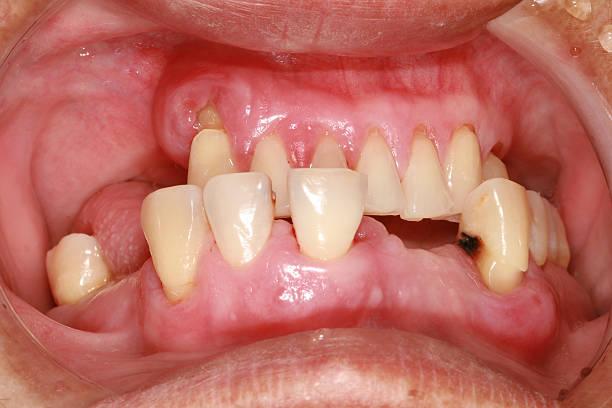
Condition: Gingivitis